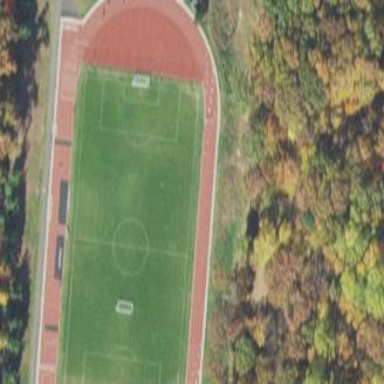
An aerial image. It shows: Soccer pitch for leisure land activities.